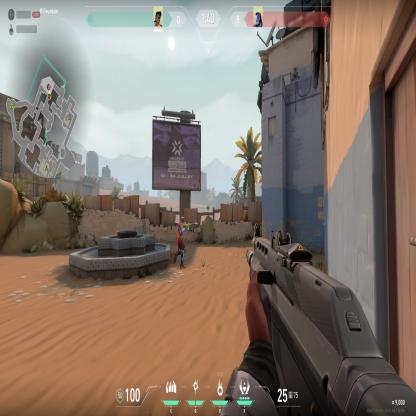
Label: enemy